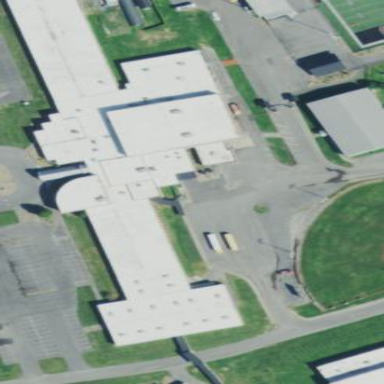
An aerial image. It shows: School building.